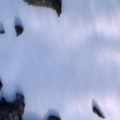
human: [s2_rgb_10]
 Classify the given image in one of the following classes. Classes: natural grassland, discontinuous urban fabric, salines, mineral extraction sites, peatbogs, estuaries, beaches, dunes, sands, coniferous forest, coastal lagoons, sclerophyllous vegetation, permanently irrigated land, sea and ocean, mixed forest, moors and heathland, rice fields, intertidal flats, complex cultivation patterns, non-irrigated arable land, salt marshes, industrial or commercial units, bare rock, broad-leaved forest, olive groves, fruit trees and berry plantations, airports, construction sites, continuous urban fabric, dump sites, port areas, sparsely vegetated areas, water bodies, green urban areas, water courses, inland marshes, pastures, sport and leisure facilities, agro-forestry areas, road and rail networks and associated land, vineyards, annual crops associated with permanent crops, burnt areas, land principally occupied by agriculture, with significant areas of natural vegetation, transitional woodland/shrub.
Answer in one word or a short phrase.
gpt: coniferous forest, mixed forest, water bodies